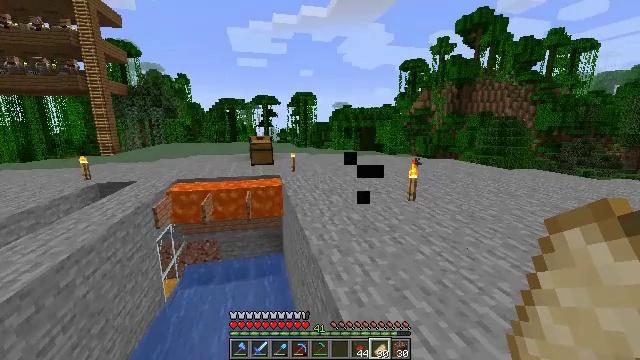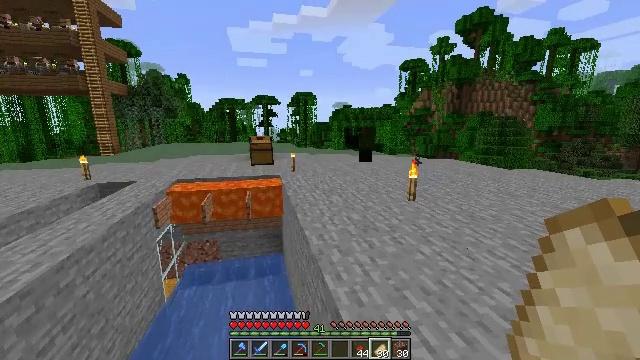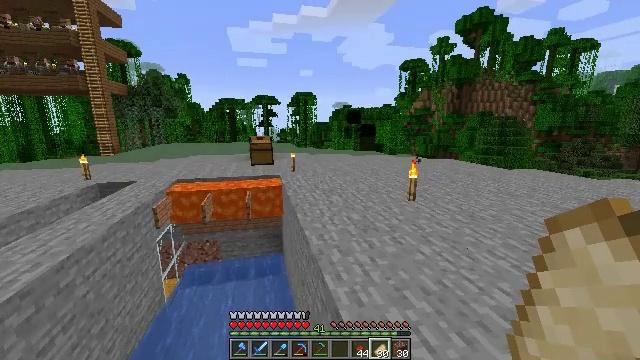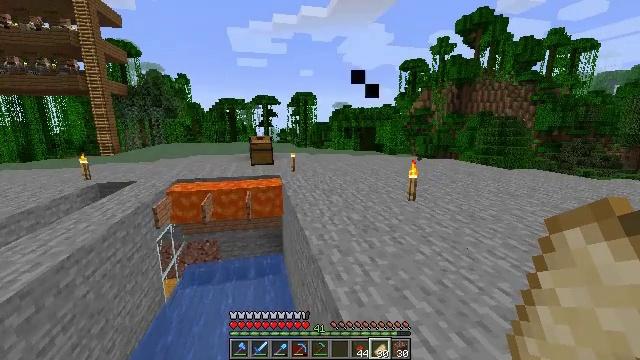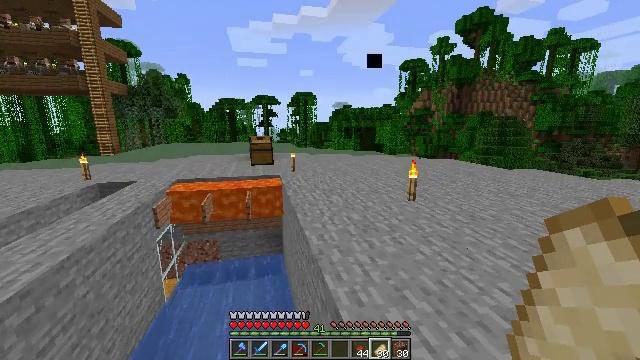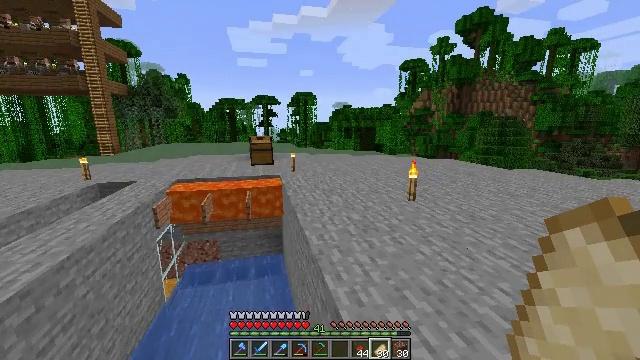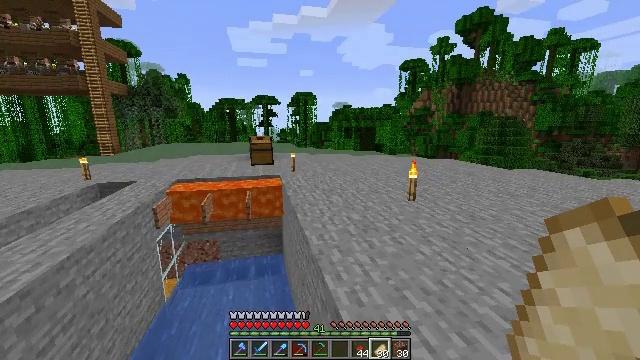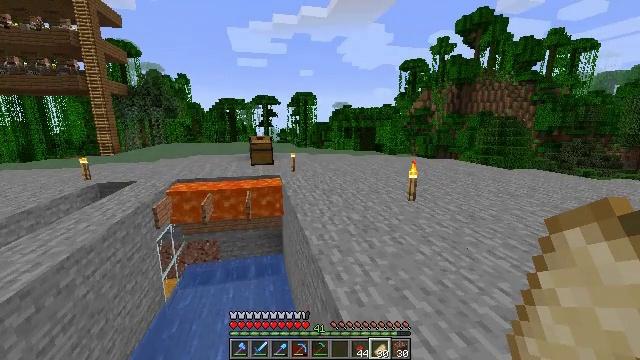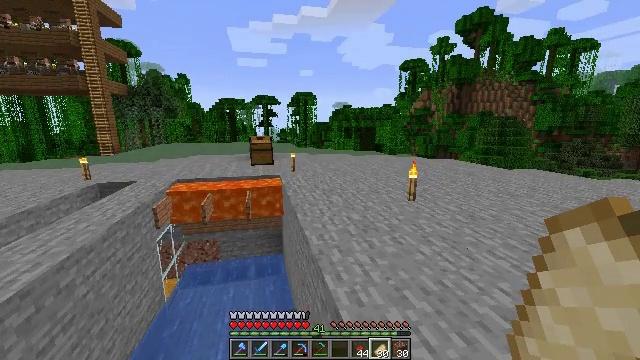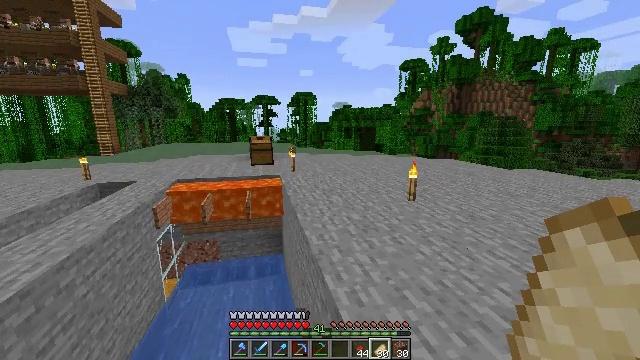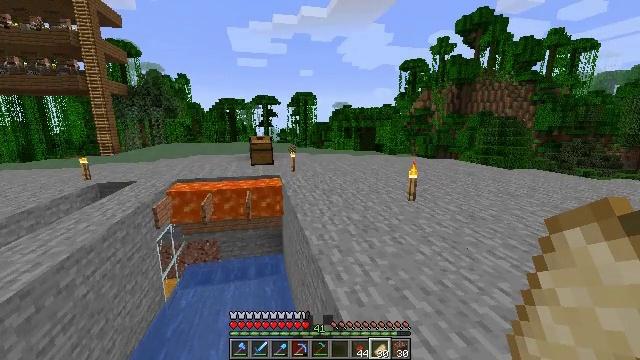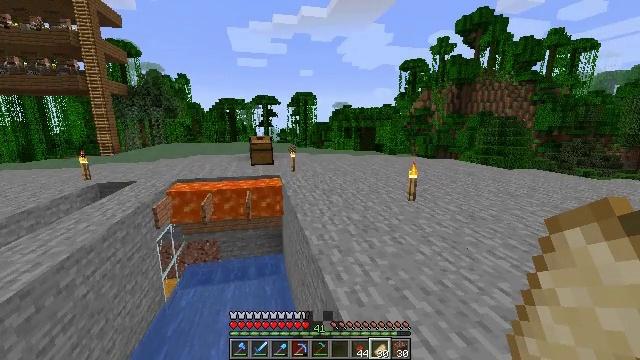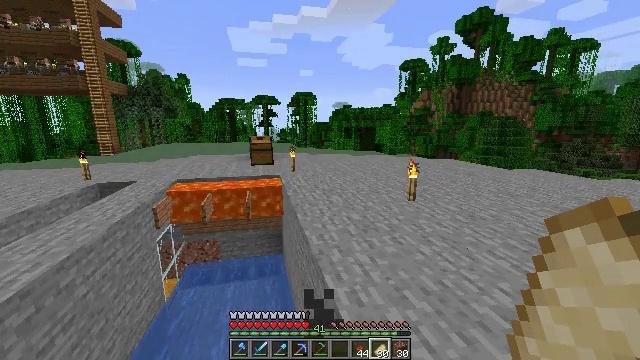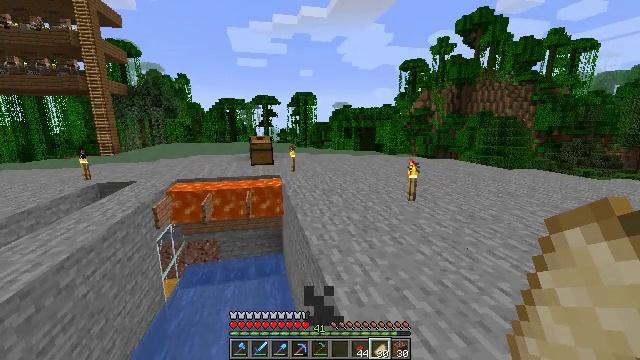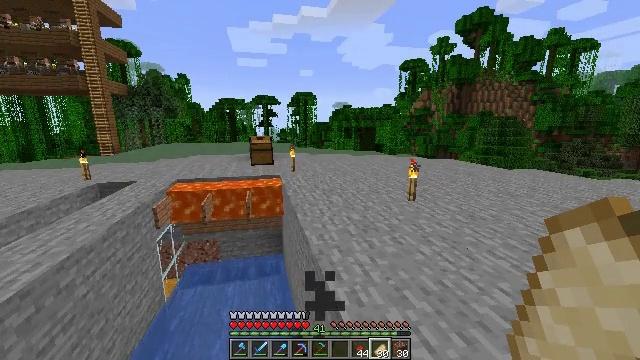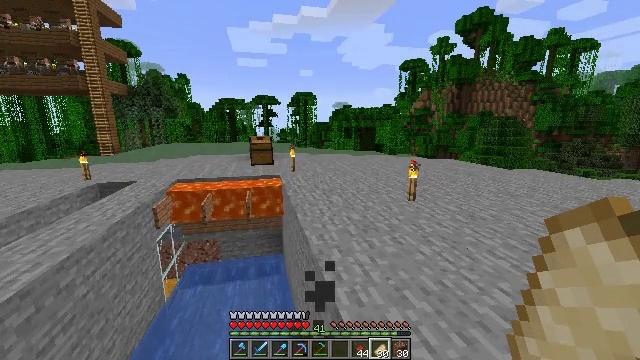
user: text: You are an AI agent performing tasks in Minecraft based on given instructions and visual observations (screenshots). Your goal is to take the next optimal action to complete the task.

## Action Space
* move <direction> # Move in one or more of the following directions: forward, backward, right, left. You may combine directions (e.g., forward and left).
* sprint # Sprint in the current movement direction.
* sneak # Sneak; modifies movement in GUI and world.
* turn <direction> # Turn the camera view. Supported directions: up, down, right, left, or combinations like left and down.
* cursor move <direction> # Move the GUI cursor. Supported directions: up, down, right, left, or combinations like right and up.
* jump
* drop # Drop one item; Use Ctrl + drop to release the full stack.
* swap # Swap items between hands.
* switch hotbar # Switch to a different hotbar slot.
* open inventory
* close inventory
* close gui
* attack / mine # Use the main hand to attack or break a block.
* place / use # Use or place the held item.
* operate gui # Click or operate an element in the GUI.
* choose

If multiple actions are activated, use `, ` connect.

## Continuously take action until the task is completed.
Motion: motion action
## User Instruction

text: Open the crafting table and craft a dried kelp block with kelp.
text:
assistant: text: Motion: no_op
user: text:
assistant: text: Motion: no_op
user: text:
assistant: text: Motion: no_op
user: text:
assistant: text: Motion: no_op
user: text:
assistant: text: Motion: no_op
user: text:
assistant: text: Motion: no_op
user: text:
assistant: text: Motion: no_op
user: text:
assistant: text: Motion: no_op
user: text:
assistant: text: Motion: no_op
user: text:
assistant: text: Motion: no_op
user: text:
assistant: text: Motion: no_op
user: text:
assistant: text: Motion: no_op
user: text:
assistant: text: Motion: no_op
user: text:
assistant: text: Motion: no_op
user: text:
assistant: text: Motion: no_op
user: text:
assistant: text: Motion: no_op
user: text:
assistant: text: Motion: no_op
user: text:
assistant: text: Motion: no_op
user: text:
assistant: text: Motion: no_op
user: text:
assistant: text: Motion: no_op
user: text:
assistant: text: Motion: turn left and up
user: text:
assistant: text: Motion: turn left and up
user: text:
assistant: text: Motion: turn left and up
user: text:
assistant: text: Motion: turn right and up
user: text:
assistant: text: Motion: turn up
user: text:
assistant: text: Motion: turn left and up
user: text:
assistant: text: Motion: turn left and up
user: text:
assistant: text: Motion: no_op
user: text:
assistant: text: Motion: no_op
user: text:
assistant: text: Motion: no_op